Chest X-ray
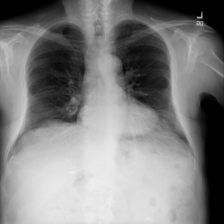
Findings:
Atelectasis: negative
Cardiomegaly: negative
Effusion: negative
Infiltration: negative
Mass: negative
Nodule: negative
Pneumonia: negative
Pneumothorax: negative
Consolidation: negative
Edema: negative
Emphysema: negative
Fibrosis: negative
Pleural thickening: negative
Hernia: negative